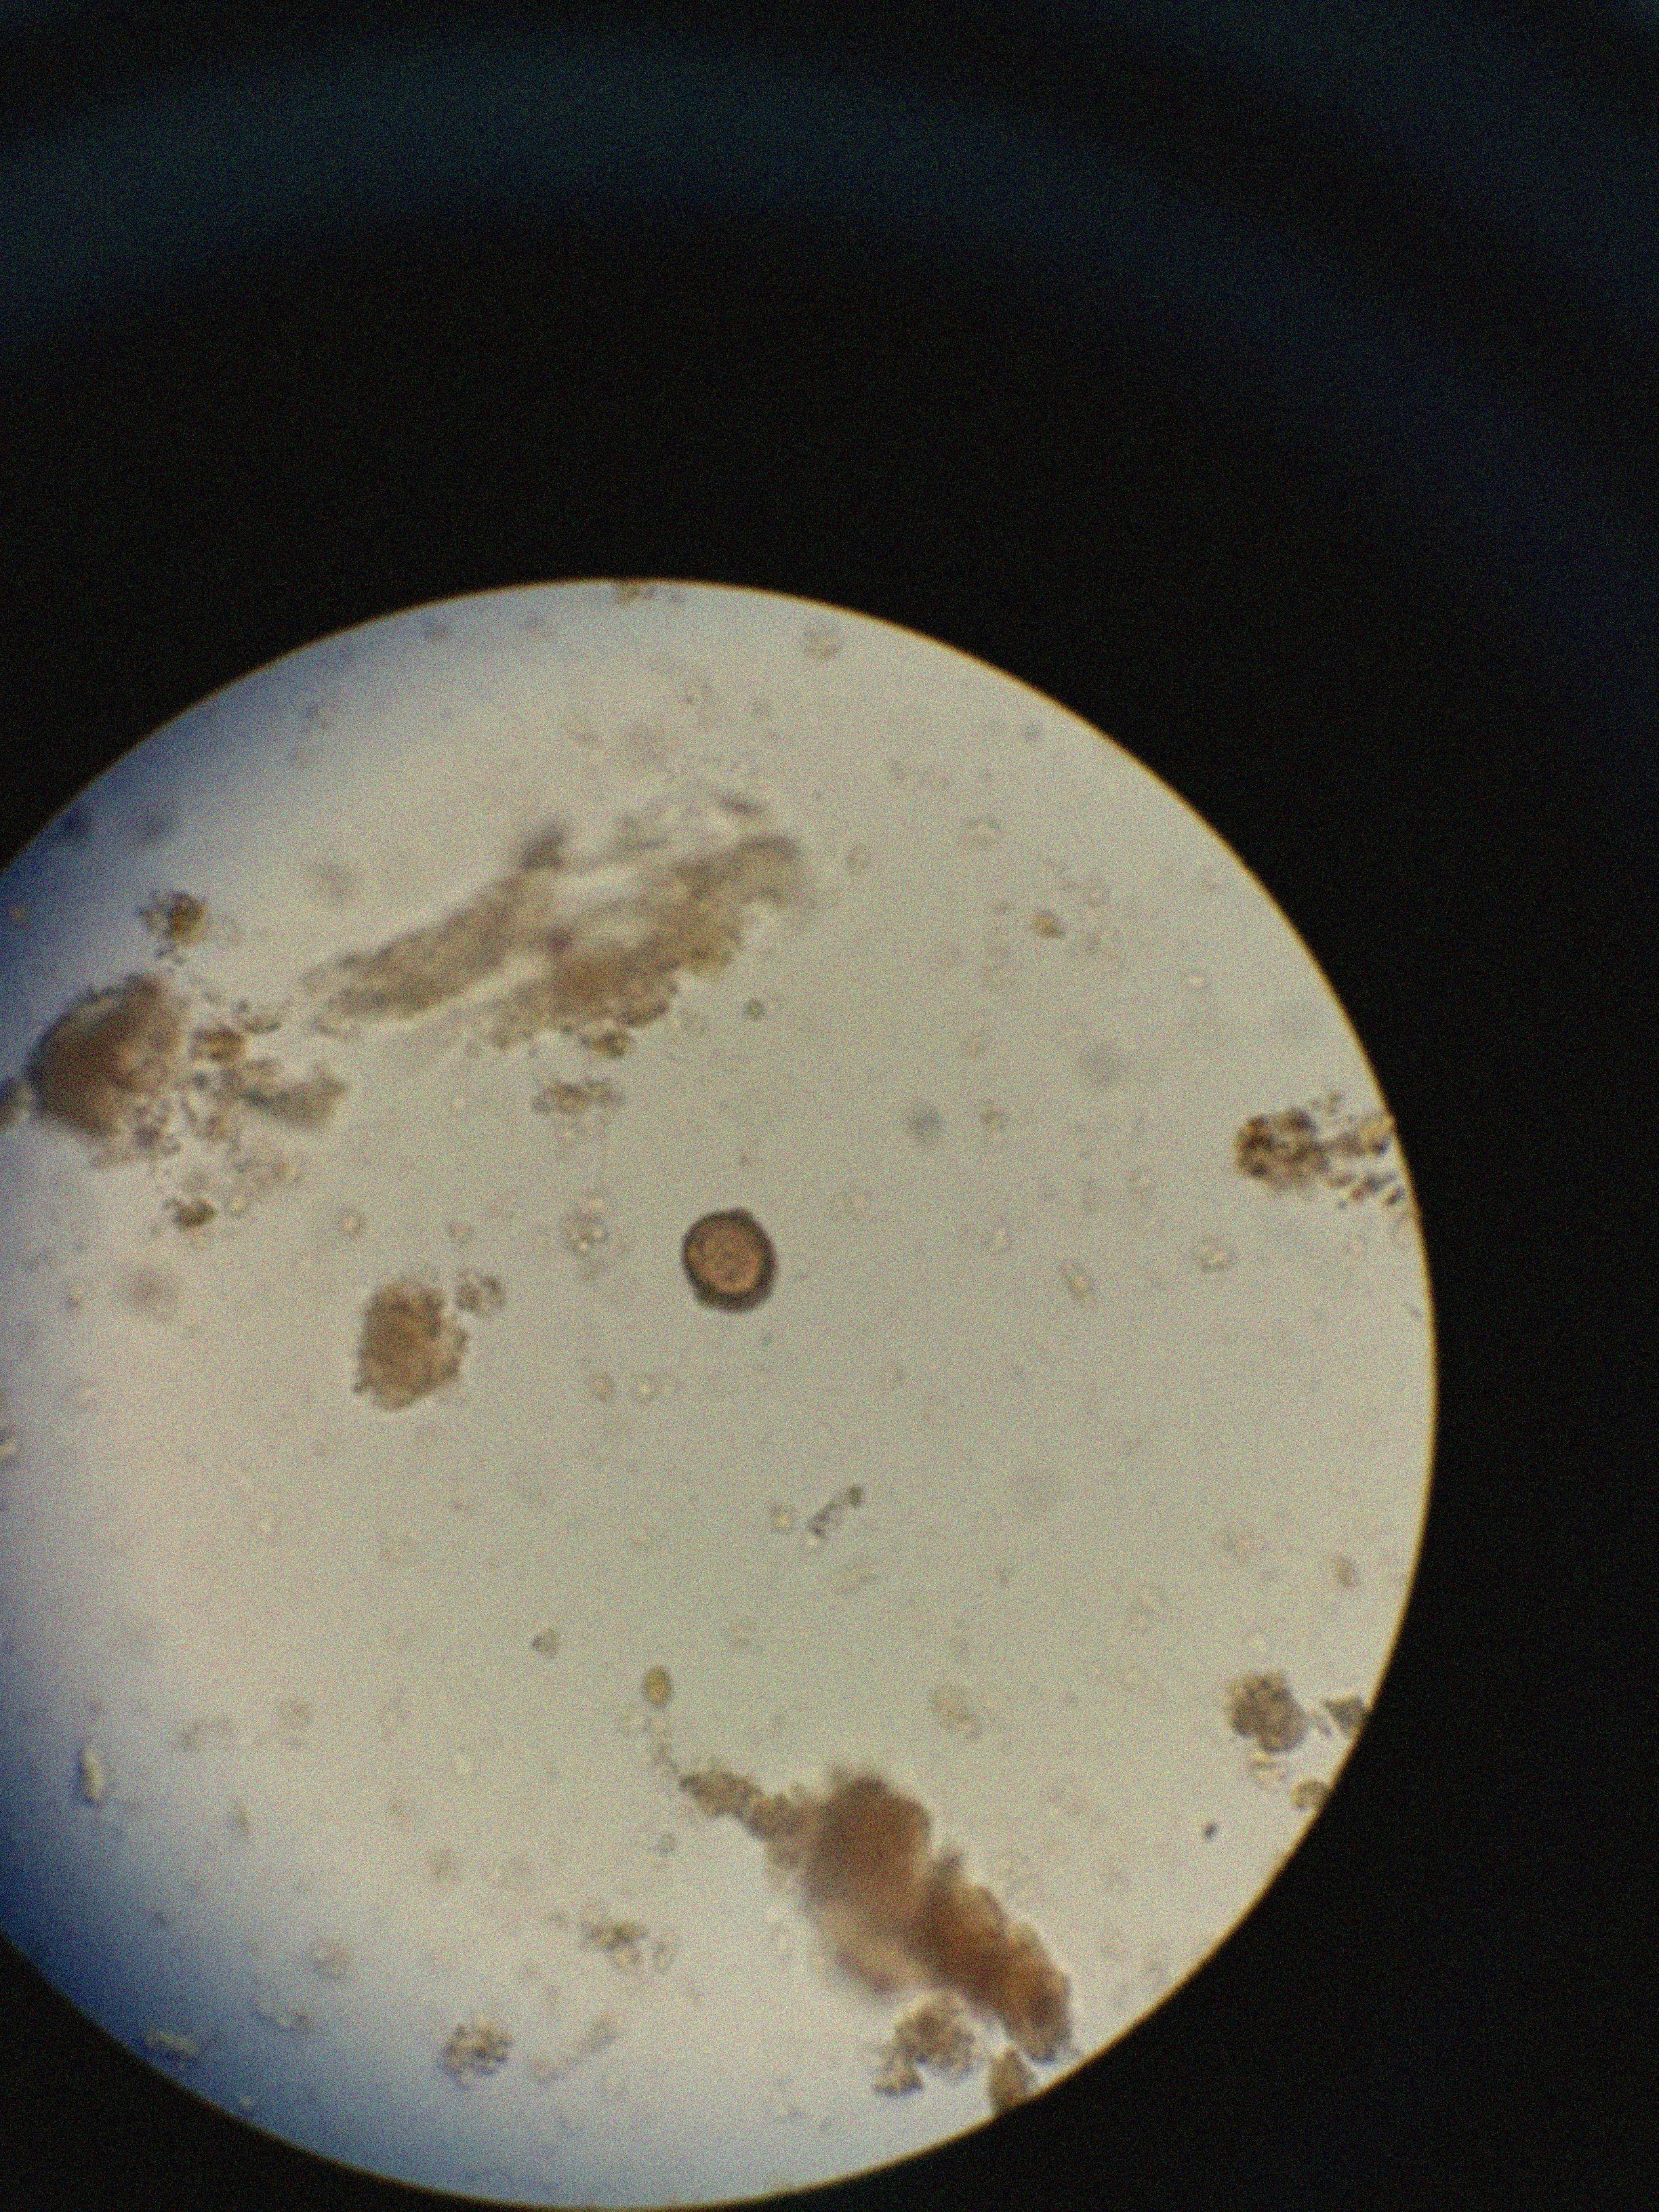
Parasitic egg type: Taenia spp. egg